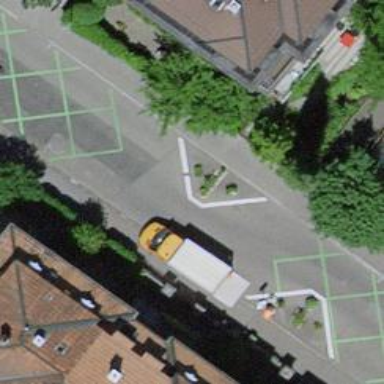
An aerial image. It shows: Traffic calming feature called choker.